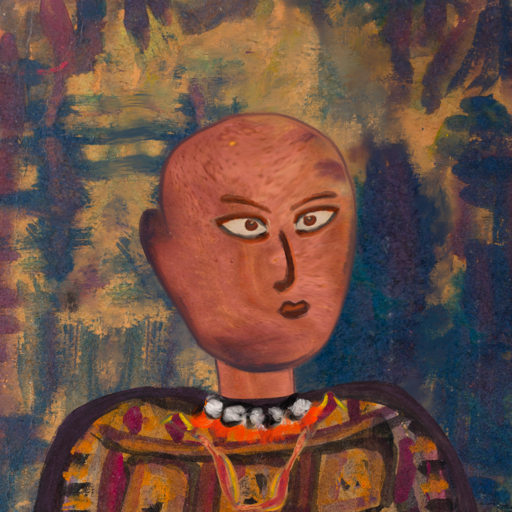
Background: InTheSun, Head And Neck Side: Mother_And_Son_Mother, Face Side: Roy_Bahadur, Bust: Doll, Hair Side: Blank, Head Accessory: Blank, Second Necklace: Gypsy_Mother_1, Necklace: An_Impression, Baby: Blank